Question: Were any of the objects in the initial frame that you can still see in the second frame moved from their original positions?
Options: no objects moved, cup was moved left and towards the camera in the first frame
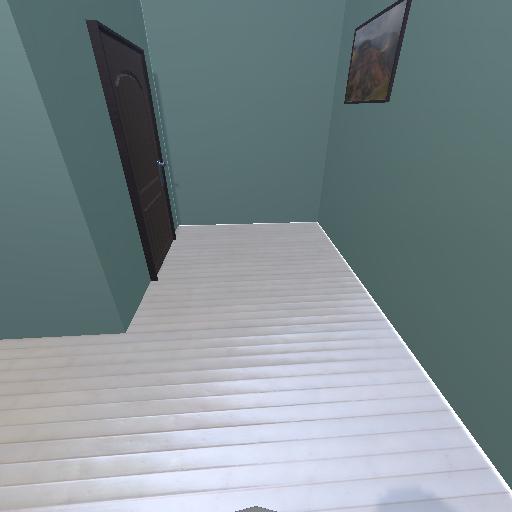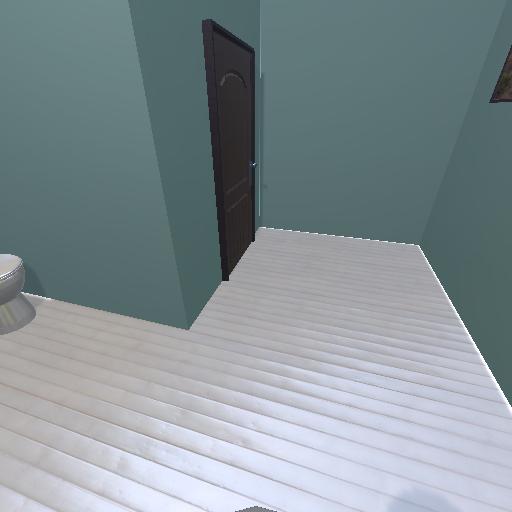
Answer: no objects moved